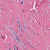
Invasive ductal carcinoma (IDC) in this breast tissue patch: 1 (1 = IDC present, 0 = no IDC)